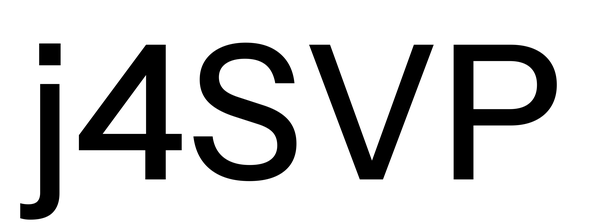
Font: InstrumentSans_Medium